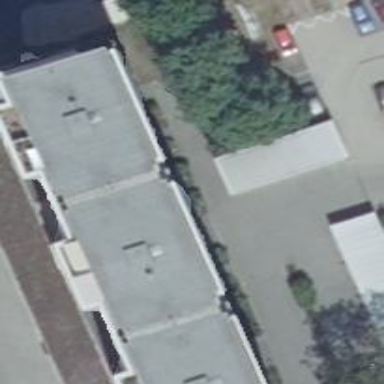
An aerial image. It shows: White apartment building with flat roof made of tar paper that is gray in color.